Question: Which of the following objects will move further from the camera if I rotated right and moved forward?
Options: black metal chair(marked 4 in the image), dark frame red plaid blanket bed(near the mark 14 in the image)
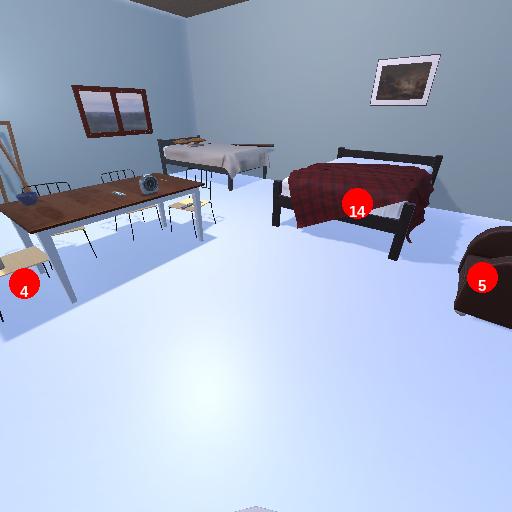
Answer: black metal chair(marked 4 in the image)